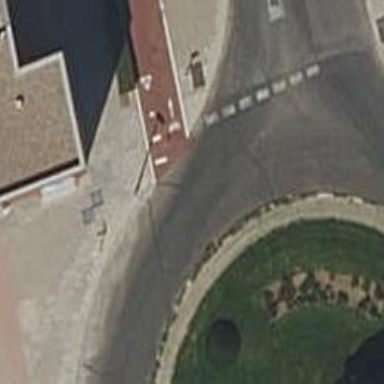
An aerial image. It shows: Bollard.